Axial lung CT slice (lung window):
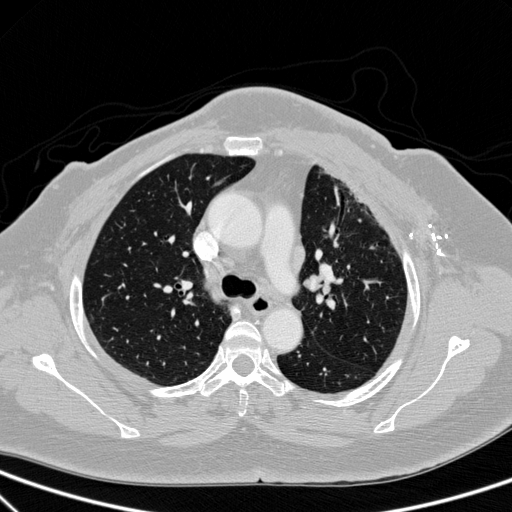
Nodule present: no